Question: Weird function behavior. I'm working in a parent function, here is the relevant portion:
'''
$("select#" + prefix + "1_" + num).val(smart_cat_data['cat_lvl2_id']);
Foundation.libs.forms.refresh_custom_select($("select#" + prefix + "1_" + num), true);
console.log("initial value and change DONE");
$.when(populateDep.call($("select#" + prefix + "1_" + num)),
console.log("loading dependent select DONE"),
console.log("setting " + prefix + "2_" + num + " TO: " + smart_cat_data['cat_lvl3_id'])
).then(function(x){
$("#" + prefix + "2_" + num + " > option").each(function() {
console.log(this.text + ' ' + this.value);
});
$("select#" + prefix + "2_" + num).val(smart_cat_data['cat_lvl3_id']);
Foundation.libs.forms.refresh_custom_select($("select#" + prefix + "2_" + num), true);
console.log($("select#" + prefix + "2_" + num).val());
});
'''
which calls:
'''
function populateDep(){
console.log('populateDep');
id_in_str = $(this).attr('id');
console.log('PROCESSING:' + id_in_str);
var ctrl = id_in_str.slice(0,3); // the second param is POSITION not LENGTH!
var this_select = parseInt(id_in_str.slice(3,4), 10); // the second param is POSITION not LENGTH!
var row = id_in_str.slice(5);
$.getJSON("/cat_dropdowns",{parent_id: $(this).val(), required: '1', ajax: 'true'}, function(j){
var options = '';
for (var i = 0; i < j.length; i++) {
options += '<option value="' + j[i].value + '">' + j[i].text + '</option>';
}
var next_select = ++this_select;
$("select#" + ctrl + next_select + "_" + row).html(options);
$("#" + ctrl + next_select + "_" + row + " > option").each(function() {
console.log('populateDep: ' + this.text + ' ' + this.value);
});
Foundation.libs.forms.refresh_custom_select($('#' + ctrl + next_select + "_" + row), true);
Foundation.libs.forms.assemble();
console.log('this should be after the selects but before the end');
});
console.log('populateDep DONE');
}
'''
But for some reason, console.logs from populateDep are printing AFTER it claims to be finished. And it's messing with the options of my select and not allowing me to auto-select like I need to. Is this a newbie thing? Am I missing something? I'm including an image of firebug, because I thought that would be easiest.

Updated populateDep:
'''
function populateDep(){
console.log('populateDep');
id_in_str = $(this).attr('id');
console.log('PROCESSING:' + id_in_str);
var ctrl = id_in_str.slice(0,3); // the second param is POSITION not LENGTH!
var this_select = parseInt(id_in_str.slice(3,4), 10); // the second param is POSITION not LENGTH!
var row = id_in_str.slice(5);
$.when($.getJSON("/cat_dropdowns",{parent_id: $(this).val(), required: '1', ajax: 'true'}, function(j){
var options = '';
for (var i = 0; i < j.length; i++) {
options += '<option value="' + j[i].value + '">' + j[i].text + '</option>';
}
})).then(function(options){
console.log('starting then');
var next_select = ++this_select;
$("select#" + ctrl + next_select + "_" + row).html(options);
$("#" + ctrl + next_select + "_" + row + " > option").each(function() {
console.log('populateDep: ' + this.text + ' ' + this.value);
});
Foundation.libs.forms.refresh_custom_select($('#' + ctrl + next_select + "_" + row), true);
Foundation.libs.forms.assemble();
console.log('this should be after the selects but before the end');
});
console.log('populateDep DONE');
}
'''
Now, it appears not to be populating the select at all. Please note that $.getJSON has a callback already so I'm pretty confused as to what is going on.
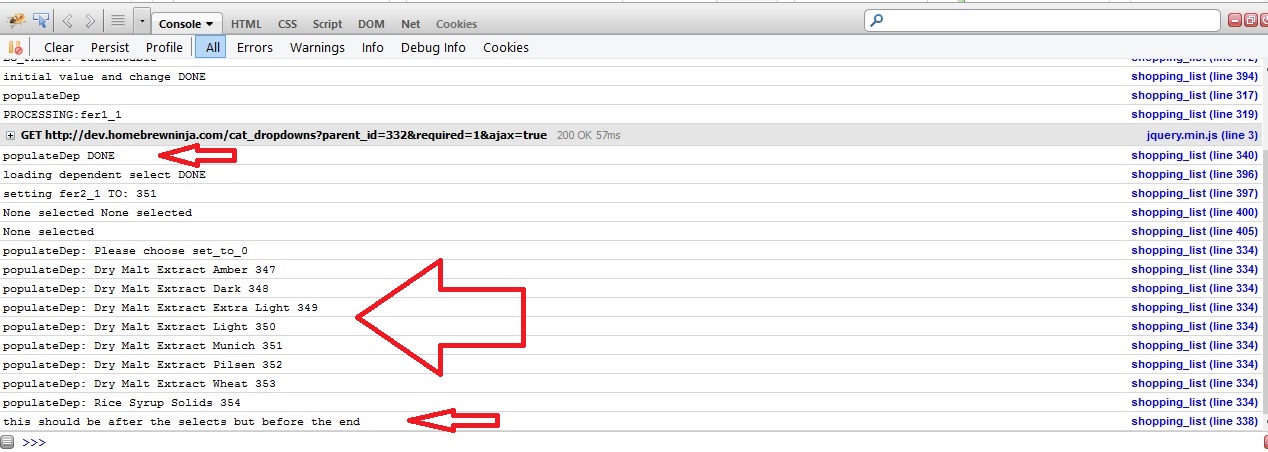
Answer: There a quite a few problems in your approach as I explained in the comments.
Try
'''
$("select#" + prefix + "1_" + num).val(smart_cat_data['cat_lvl2_id']);
Foundation.libs.forms.refresh_custom_select($("select#" + prefix + "1_" + num), true);
console.log("initial value and change DONE");
populateDep.call($("select#" + prefix + "1_" + num)).done(function (x) {
$("#" + prefix + "2_" + num + " > option").each(function () {
console.log(this.text + ' ' + this.value);
});
$("select#" + prefix + "2_" + num).val(smart_cat_data['cat_lvl3_id']);
Foundation.libs.forms.refresh_custom_select($("select#" + prefix + "2_" + num), true);
console.log($("select#" + prefix + "2_" + num).val());
});
function populateDep() {
console.log('populateDep');
id_in_str = $(this).attr('id');
console.log('PROCESSING:' + id_in_str);
var ctrl = id_in_str.slice(0, 3); // the second param is POSITION not LENGTH!
var this_select = parseInt(id_in_str.slice(3, 4), 10); // the second param is POSITION not LENGTH!
var row = id_in_str.slice(5);
return $.getJSON("/cat_dropdowns", {
parent_id: $(this).val(),
required: '1',
ajax: 'true'
}, function (j) {
var options = '';
for (var i = 0; i < j.length; i++) {
options += '<option value="' + j[i].value + '">' + j[i].text + '</option>';
}
var next_select = ++this_select;
$("select#" + ctrl + next_select + "_" + row).html(options);
$("#" + ctrl + next_select + "_" + row + " > option").each(function () {
console.log('populateDep: ' + this.text + ' ' + this.value);
});
Foundation.libs.forms.refresh_custom_select($('#' + ctrl + next_select + "_" + row), true);
Foundation.libs.forms.assemble();
console.log('this should be after the selects but before the end');
});
}
'''